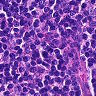
Metastatic tissue present: no